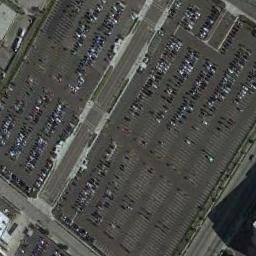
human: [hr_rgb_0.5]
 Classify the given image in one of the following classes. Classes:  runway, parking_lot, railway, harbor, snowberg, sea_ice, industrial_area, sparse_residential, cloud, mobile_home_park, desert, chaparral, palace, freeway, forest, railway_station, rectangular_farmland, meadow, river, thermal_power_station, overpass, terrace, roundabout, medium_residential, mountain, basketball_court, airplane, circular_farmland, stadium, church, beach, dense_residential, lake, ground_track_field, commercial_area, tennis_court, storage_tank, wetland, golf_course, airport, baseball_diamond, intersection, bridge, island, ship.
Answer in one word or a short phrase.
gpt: parking_lot